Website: crate-barrel
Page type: payment
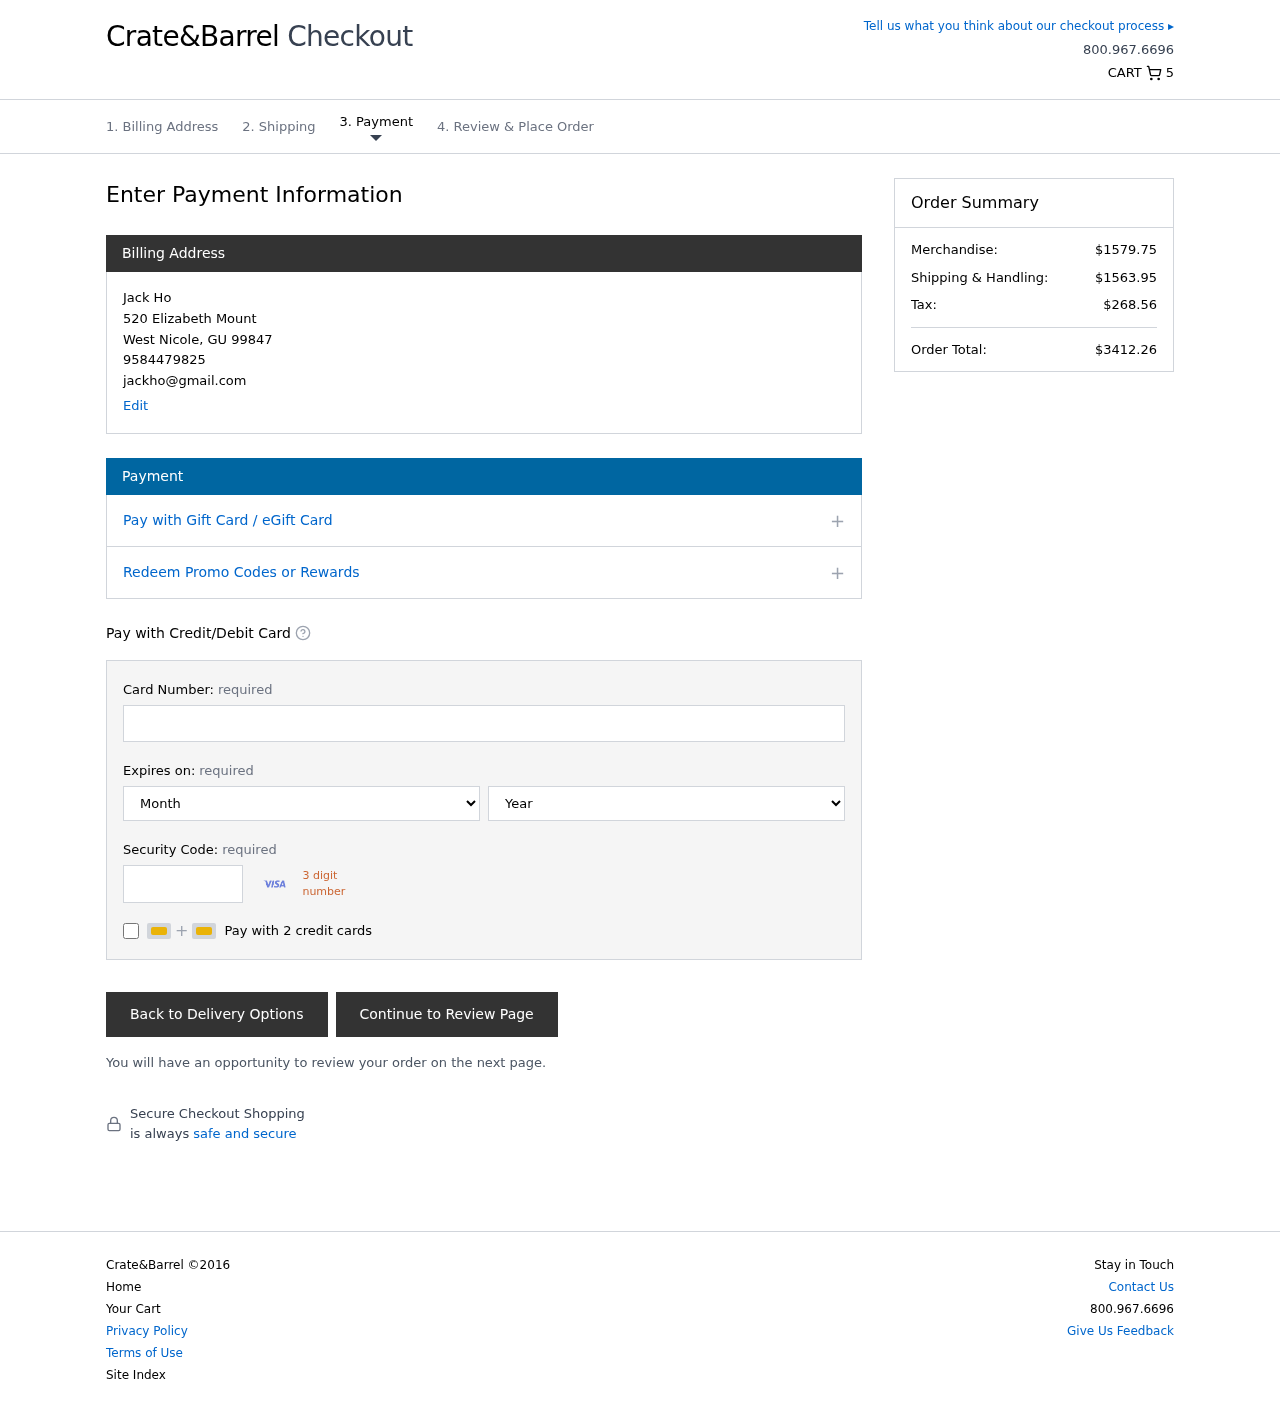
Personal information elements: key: PII_CARD_CVV
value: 305
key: PII_CARD_EXPIRY_MONTH
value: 07
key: PII_CARD_EXPIRY_YEAR
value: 29
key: PII_CARD_NUMBER
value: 4592 1753 8016 3390
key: PII_CITY
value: West Nicole
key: PII_EMAIL
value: jackho@gmail.com
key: PII_FULLNAME
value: Jack Ho
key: PII_PHONE
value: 9584479825
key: PII_POSTCODE
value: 99847
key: PII_STATE_ABBR
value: GU
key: PII_STREET
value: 520 Elizabeth Mount
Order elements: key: ORDER_NUM_ITEMS
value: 5
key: ORDER_SUBTOTAL
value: $1579.75
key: ORDER_SHIPPING_COST
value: $1563.95
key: ORDER_TAX
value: $268.56
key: ORDER_TOTAL
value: $3412.26